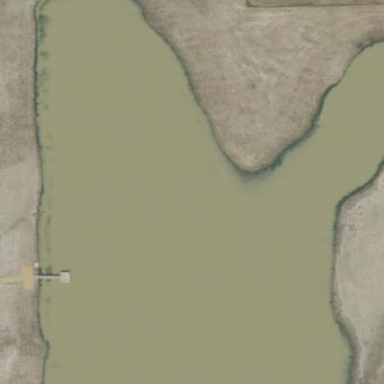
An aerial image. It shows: Pond with natural water.